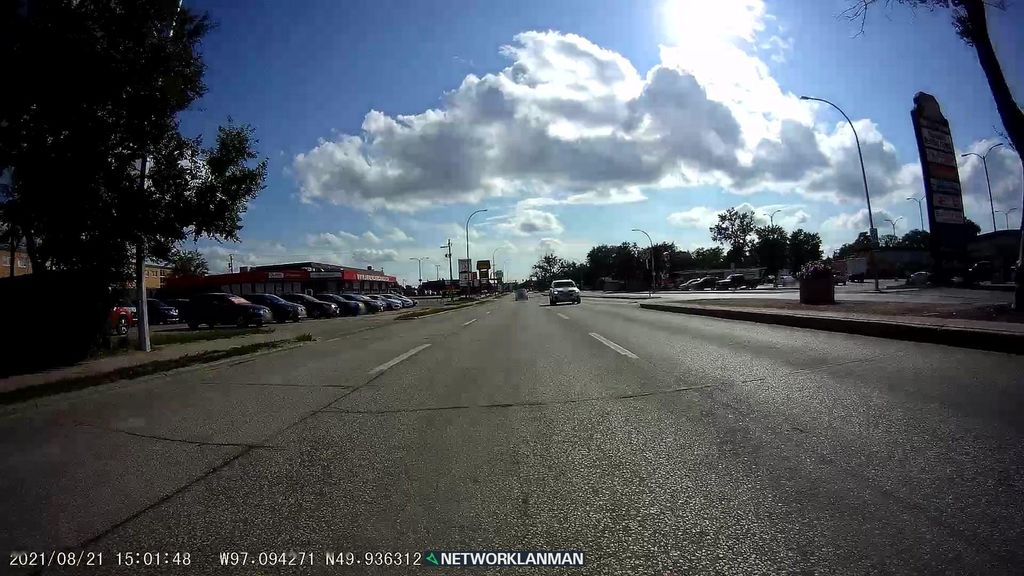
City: winnipeg